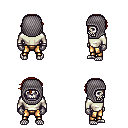
a pixel art fantasy rpg character, male body template, skeleton, white long-sleeve shirt, gold greaves, brunette short bangs hairstyle, chain hood, metal gloves, four views (front, back, left, right), 2x2 character sprite sheet, small pixel art, hard edges, no anti-aliasing